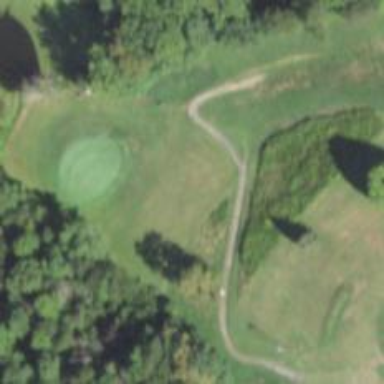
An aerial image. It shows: Path for golf carts.